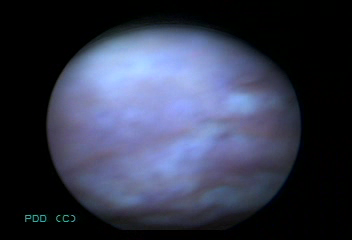
Modality: BLC
Class: Normal mucosa
Bladder cancer association: No